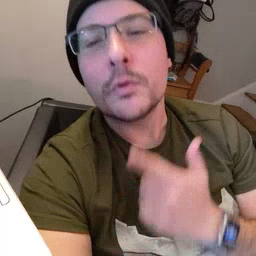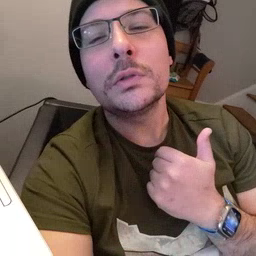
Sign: thirsty